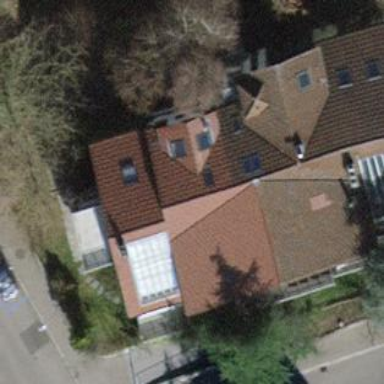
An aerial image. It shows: Building with tile roof.